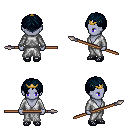
a pixel art fantasy rpg character, female body template, dark elf, purple skin, white robe, metal pants, raven parted hairstyle, gold tiara, ghillies, spear, four views (front, back, left, right), 2x2 character sprite sheet, small pixel art, hard edges, no anti-aliasing